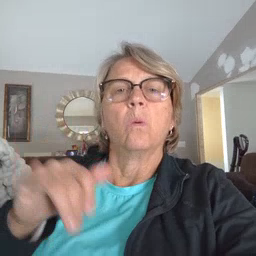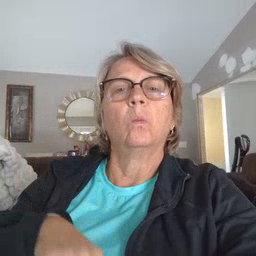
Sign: yellow